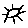
Label: sun